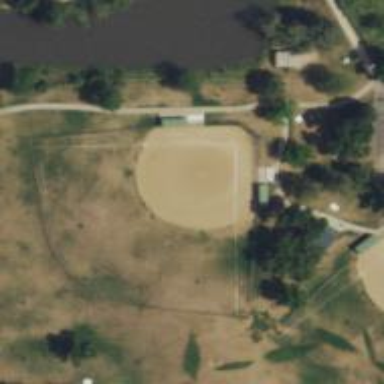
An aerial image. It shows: Baseball pitch for leisure land activities.